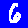
Digit: 6